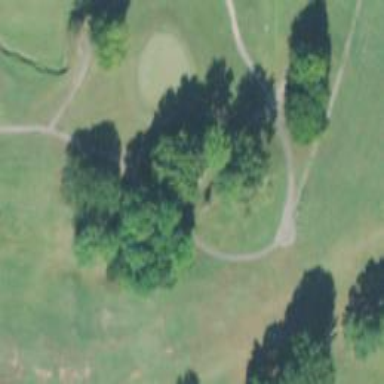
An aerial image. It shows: Pathway for golfing.